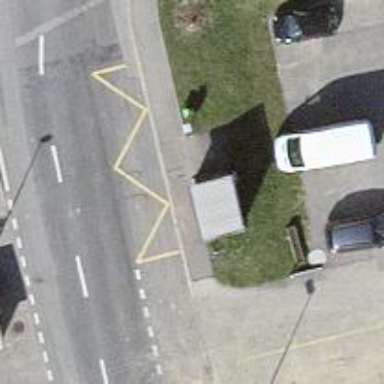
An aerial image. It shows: Bus stop with shelter. It is platform for public transport.